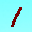
Label: 1